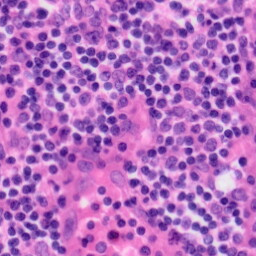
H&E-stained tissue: Tonsil